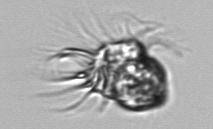
Label: Strombidium_inclinatum